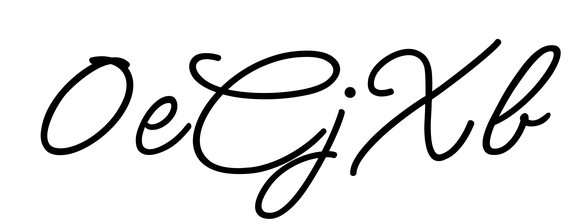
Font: MeowScript-Regular